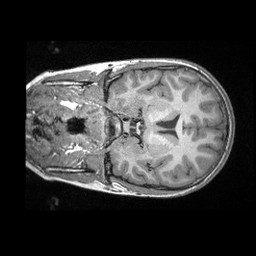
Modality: T1w
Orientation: coronal
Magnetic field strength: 3 T